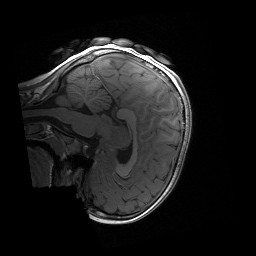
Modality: T1w
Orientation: sagittal
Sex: female
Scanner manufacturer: siemens
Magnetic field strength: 3 T
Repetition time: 1.9 s
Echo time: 0.00243 s